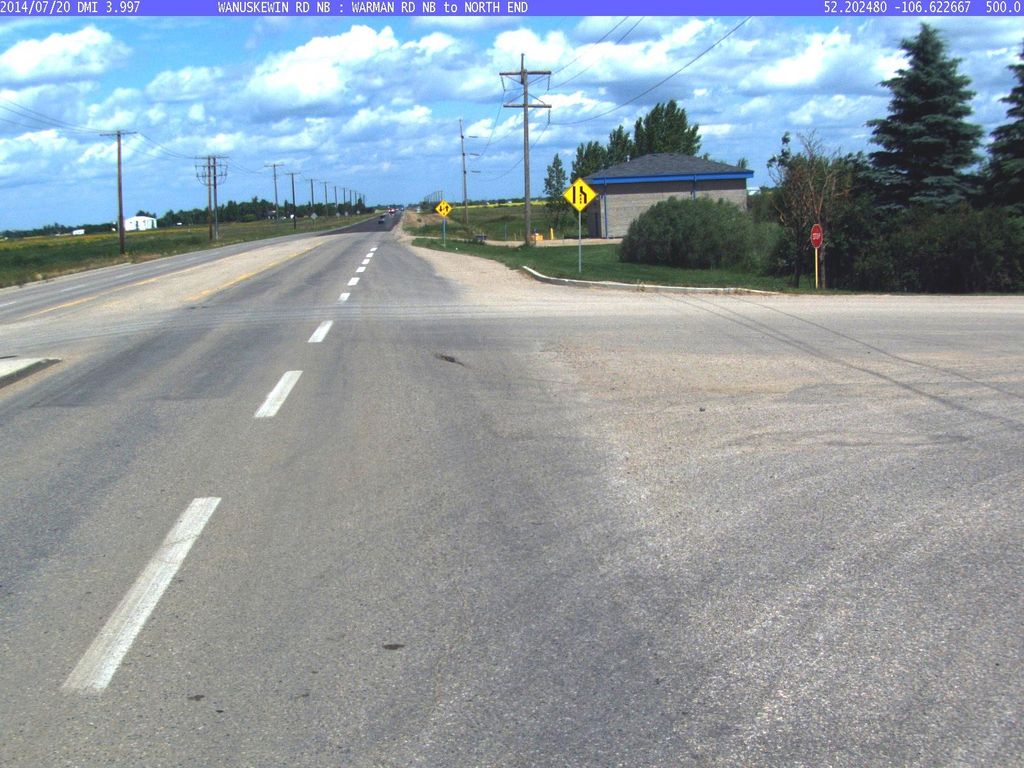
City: saskatoon